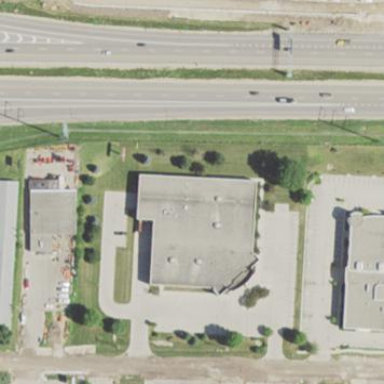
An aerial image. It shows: Retail building housing furniture shop.